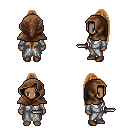
a pixel art fantasy rpg character, female body template, human, dark skin, white robe, teal pants, brown extra-long topknot hairstyle, cloth hood, brown shoes, dagger, four views (front, back, left, right), 2x2 character sprite sheet, small pixel art, hard edges, no anti-aliasing